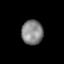
Tissue: skin
Cell type: Epithelial cells
Senescence score: 0.2872
Nuclear area (px): 514
Mean DAPI intensity: 134.368